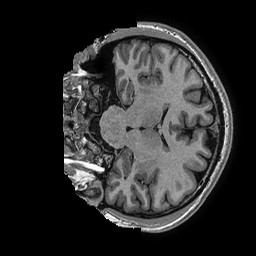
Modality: T1w
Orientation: coronal
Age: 24
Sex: male
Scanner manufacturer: ge
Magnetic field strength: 3 T
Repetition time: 0.006952 s
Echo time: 0.00292 s